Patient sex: M
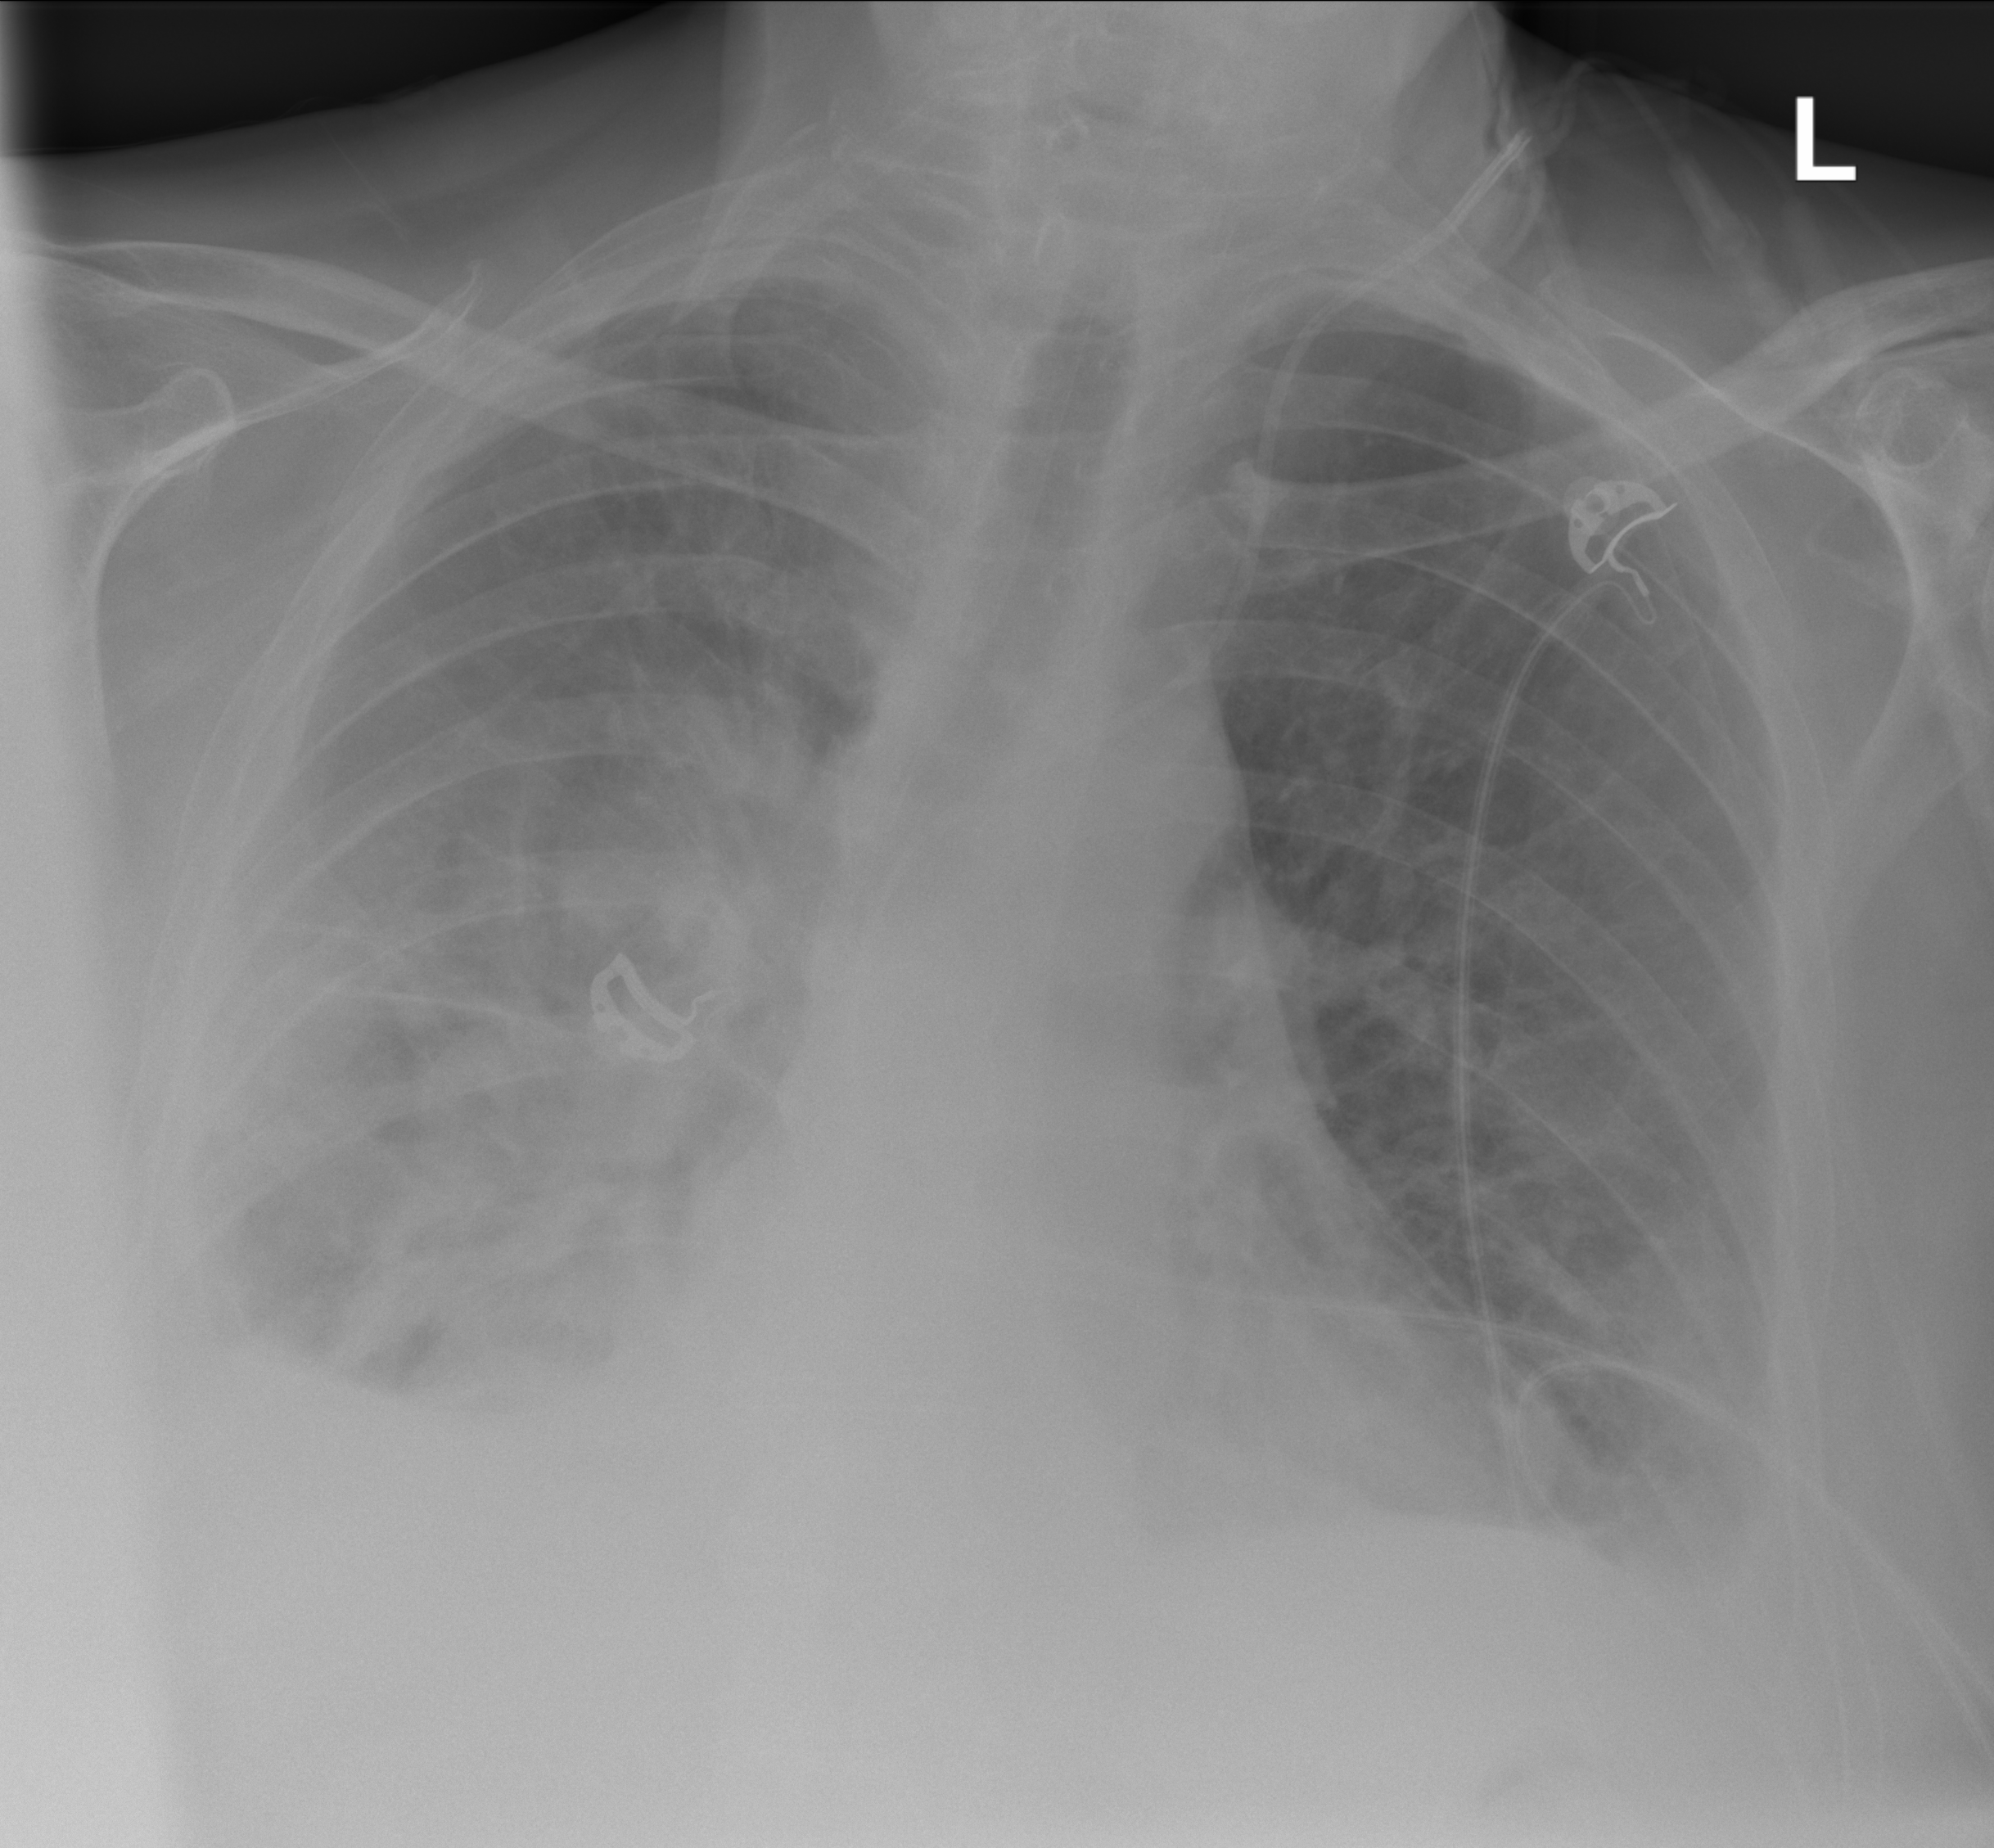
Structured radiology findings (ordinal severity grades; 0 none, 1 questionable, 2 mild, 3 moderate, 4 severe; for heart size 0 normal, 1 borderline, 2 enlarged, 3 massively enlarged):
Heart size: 1
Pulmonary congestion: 2
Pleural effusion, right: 2
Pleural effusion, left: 1
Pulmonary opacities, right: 2
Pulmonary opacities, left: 0
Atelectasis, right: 3
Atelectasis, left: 2